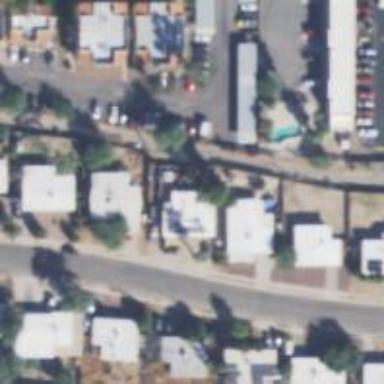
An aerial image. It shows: Alley classified as service road.